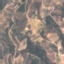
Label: PermanentCrop